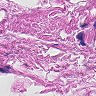
Metastatic tissue present: no